Field crop: maize
Growth stage: 2
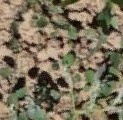
Species: convolvulus